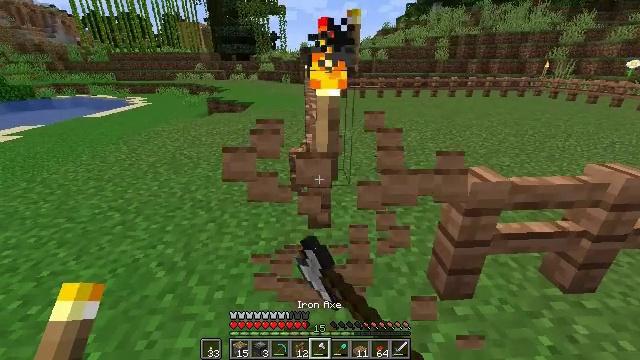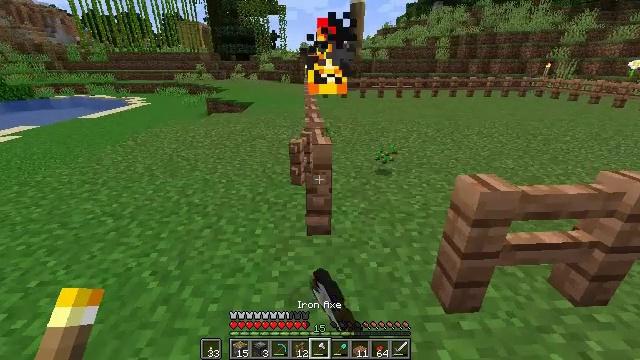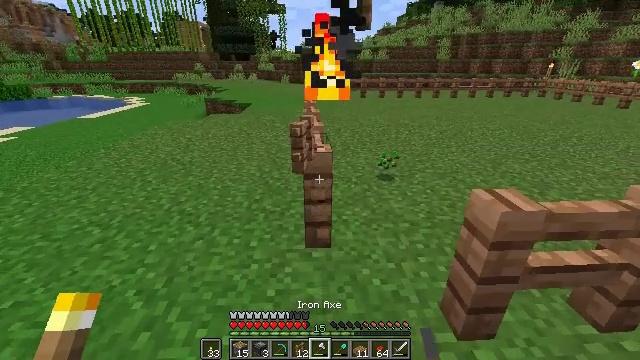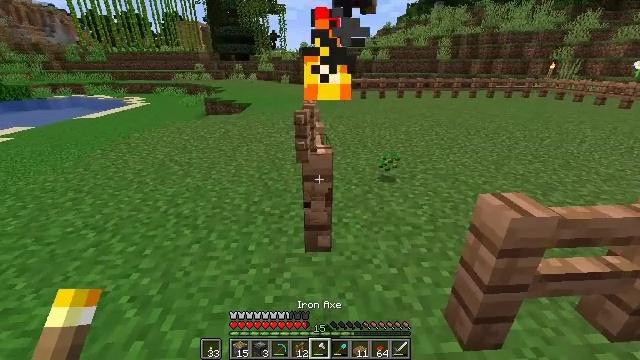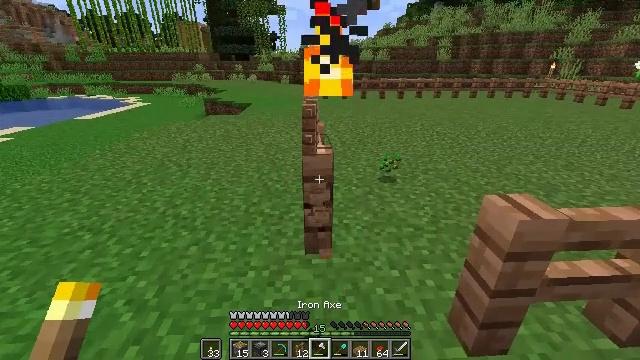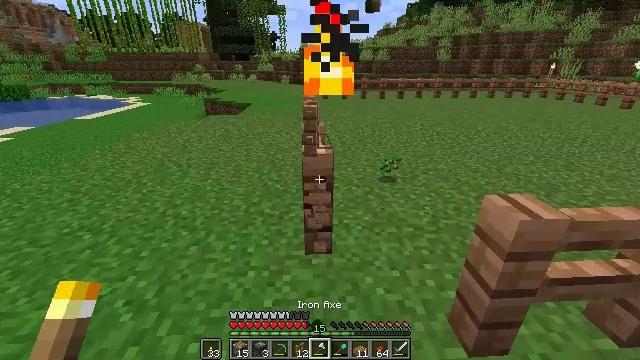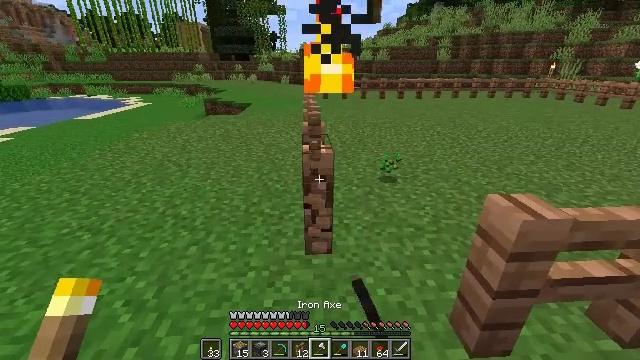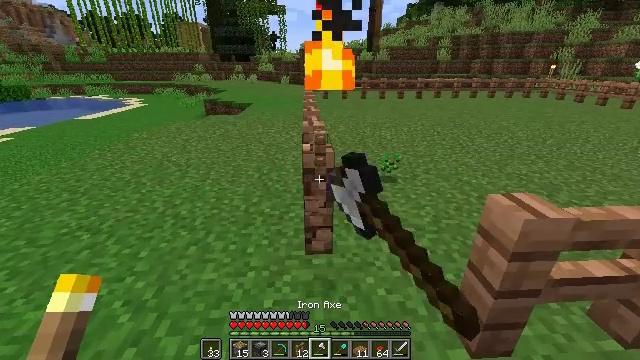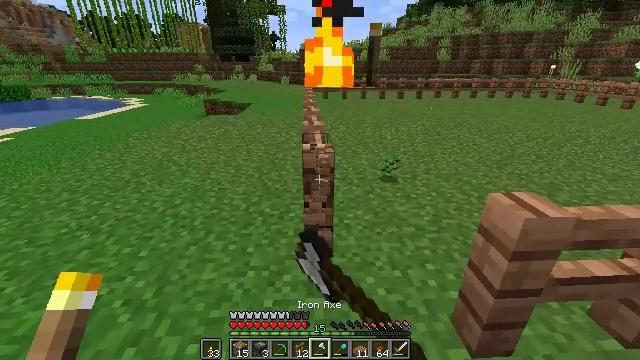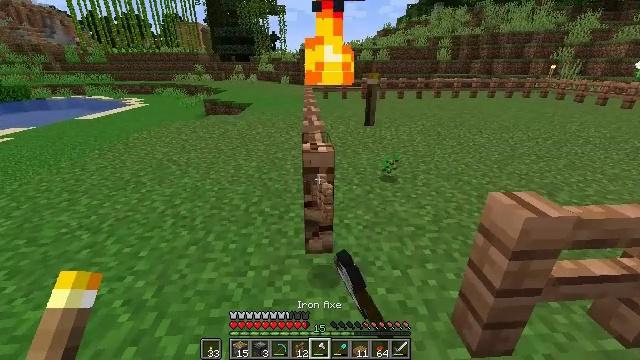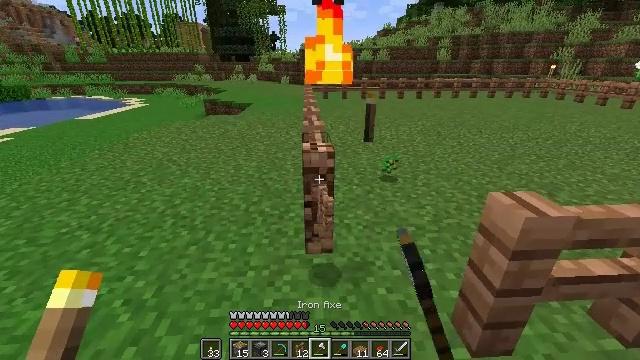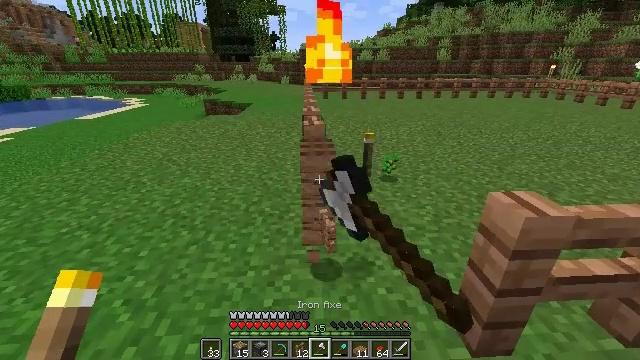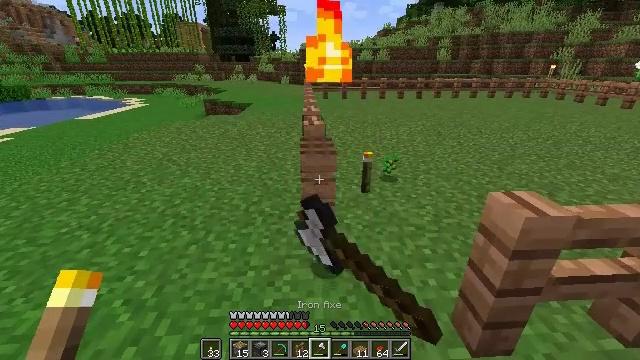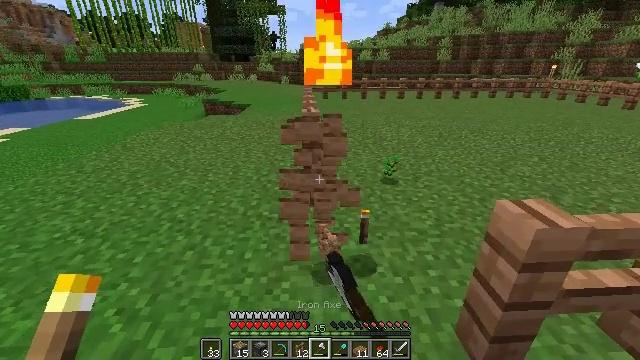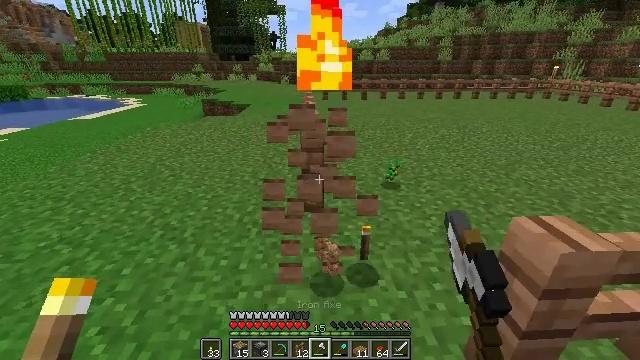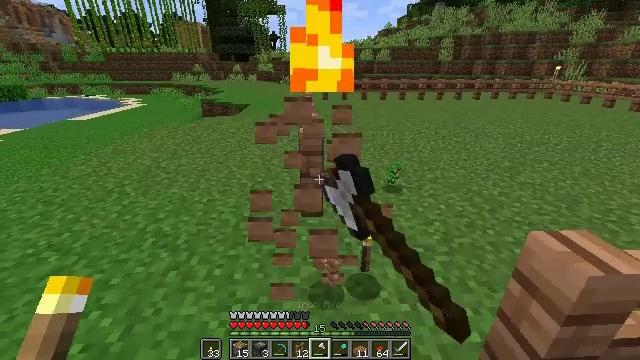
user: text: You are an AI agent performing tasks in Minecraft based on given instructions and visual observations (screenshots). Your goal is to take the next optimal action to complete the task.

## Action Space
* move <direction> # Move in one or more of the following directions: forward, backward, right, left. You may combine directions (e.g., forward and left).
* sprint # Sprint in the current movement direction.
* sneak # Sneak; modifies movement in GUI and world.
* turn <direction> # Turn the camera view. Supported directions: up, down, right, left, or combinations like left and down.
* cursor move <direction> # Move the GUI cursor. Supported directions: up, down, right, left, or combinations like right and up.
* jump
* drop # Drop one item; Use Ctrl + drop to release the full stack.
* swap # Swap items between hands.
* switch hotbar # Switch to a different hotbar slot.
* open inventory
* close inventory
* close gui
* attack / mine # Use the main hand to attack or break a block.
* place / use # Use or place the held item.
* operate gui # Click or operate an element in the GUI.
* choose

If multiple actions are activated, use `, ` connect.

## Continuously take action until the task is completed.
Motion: motion action
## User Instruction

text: Disassemble the jungle fence from a structure.
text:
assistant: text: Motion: move forward, attack / mine
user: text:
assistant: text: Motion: attack / mine
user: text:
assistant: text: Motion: attack / mine
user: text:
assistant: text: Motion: attack / mine
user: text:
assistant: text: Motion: attack / mine
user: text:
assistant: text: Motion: attack / mine
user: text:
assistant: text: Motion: attack / mine
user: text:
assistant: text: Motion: attack / mine
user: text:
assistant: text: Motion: attack / mine
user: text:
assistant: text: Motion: attack / mine
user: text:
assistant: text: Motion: attack / mine
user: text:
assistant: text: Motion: attack / mine
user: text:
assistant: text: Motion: move forward, attack / mine
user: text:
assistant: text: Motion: move forward, attack / mine
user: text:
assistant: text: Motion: move forward, attack / mine
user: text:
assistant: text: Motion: move forward, attack / mine
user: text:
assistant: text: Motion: move forward, attack / mine
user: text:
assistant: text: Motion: move forward, attack / mine
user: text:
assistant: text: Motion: attack / mine
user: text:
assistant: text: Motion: attack / mine
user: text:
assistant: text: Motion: turn left, attack / mine
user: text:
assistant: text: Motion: turn left, attack / mine
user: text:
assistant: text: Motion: attack / mine
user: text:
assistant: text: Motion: attack / mine
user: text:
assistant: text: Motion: attack / mine
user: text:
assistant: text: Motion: attack / mine
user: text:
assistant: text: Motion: attack / mine
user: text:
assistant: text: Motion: move forward, attack / mine
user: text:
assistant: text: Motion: move forward, attack / mine
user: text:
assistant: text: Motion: move forward, attack / mine